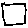
Label: square